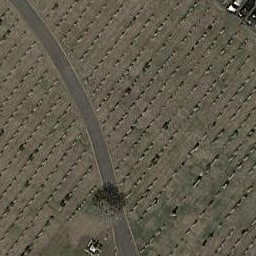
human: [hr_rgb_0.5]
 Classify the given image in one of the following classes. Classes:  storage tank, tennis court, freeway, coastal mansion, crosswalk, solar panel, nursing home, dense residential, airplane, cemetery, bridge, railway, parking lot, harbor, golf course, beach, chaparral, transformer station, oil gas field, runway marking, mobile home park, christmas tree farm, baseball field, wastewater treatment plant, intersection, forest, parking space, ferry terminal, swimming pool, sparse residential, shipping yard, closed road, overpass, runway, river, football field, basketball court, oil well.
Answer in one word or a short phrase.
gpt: cemetery